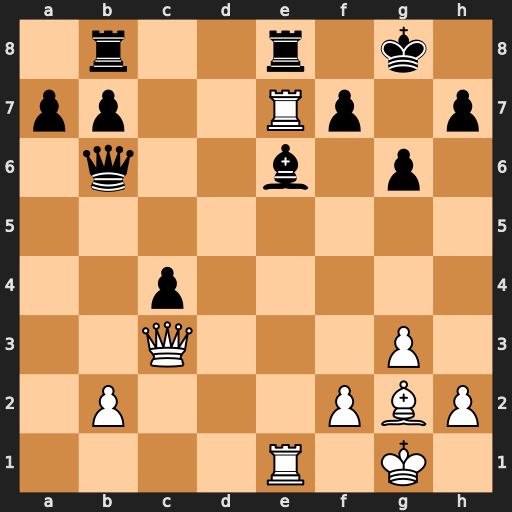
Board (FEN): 1r2r1k1/pp2Rp1p/1q2b1p1/8/2p5/2Q3P1/1P3PBP/4R1K1
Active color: w
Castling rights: -
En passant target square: -
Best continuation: R1xe6 Qxe6 Rxe6